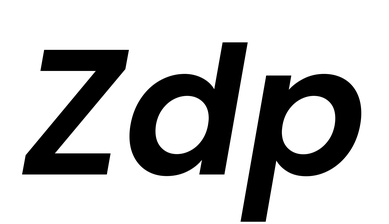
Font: Poppins-SemiBoldItalic